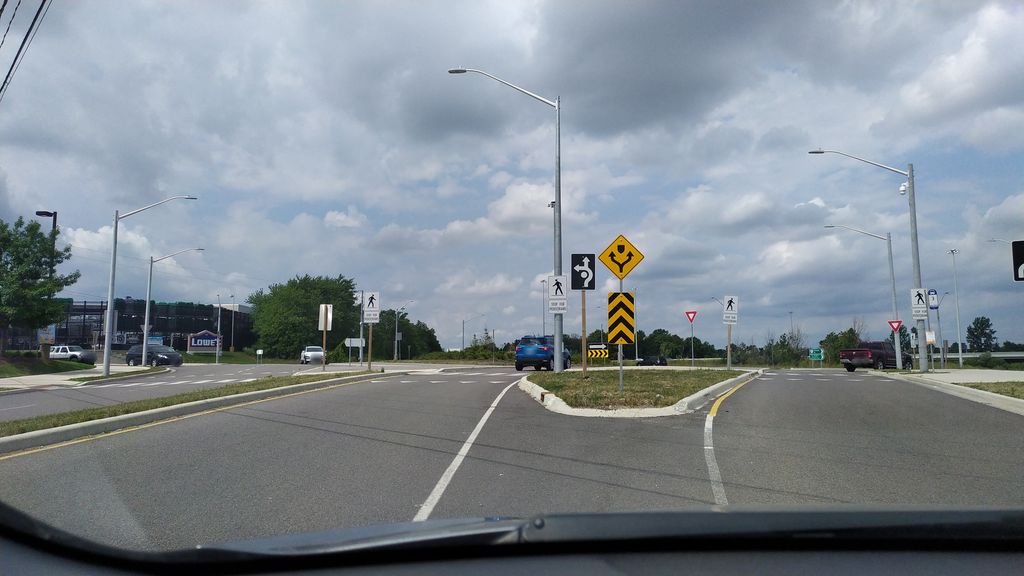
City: kitchener-waterloo